Question: I have a form with three buttons.. one button is to edit form in another page, second one is to add value on existing page, third one its to delete value.. submit and edit works well.. now i need to work on delete button.. as it is a button.. i am unable to get value with '$_POST' or '$_GET' and '$_REQUEST' i have done something like this..
'''
<form method="POST">
<input type="text" name="example_text" />
<a href="index.php?del">
<input type="button" value="Delete" />
</a>
<!-- works fine !-->
<a href="someotherpage.php">
<input type="button" value="edit" />
</a>
<!-- works fine !-->
<input type="submit" name="submit" />
</form>
<?php
if(isset($_POST['submit']))
{
echo "submit can get value by $_POST";
$name = $_POST['example_text'];
}
if(isset($_GET['del']))
{
$name = $_REQUEST['example_text']; // this can't get value;
$name = $_POST['example_text']; // this can't get value;
$name = $_GET['example_text']; // this can't get value;
}
?>
'''
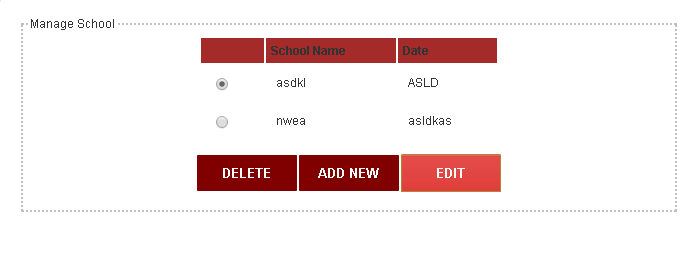
Answer: Try this:
'''
<form method="POST">
<input type="text" name="example_text" />
<input type="submit" name="delete" value="Delete" />
<a href="someotherpage.php">
<input type="button" name="edit" value="Edit" />
</a>
<input type="submit" name="submit" value="Submit" />
</form>
<?php
if(isset($_REQUEST['submit']))
{
$name = $_REQUEST['example_text'];
echo "Submit method: ".$name;
}
if(isset($_REQUEST['delete']))
{
$name = $_REQUEST['example_text'];
echo "Delete method: ".$name;
}
?>
'''